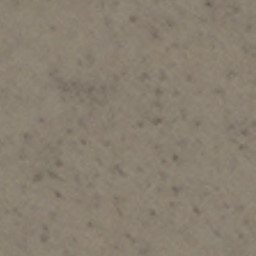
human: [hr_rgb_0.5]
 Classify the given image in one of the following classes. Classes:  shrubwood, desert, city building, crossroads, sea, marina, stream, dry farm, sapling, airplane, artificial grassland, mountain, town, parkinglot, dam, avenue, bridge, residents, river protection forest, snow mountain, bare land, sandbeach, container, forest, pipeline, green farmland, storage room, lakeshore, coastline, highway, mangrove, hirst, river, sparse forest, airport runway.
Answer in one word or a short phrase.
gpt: bare land